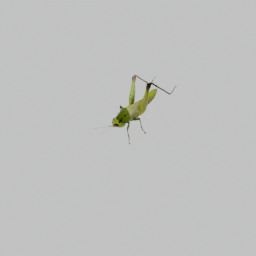
Label: animals